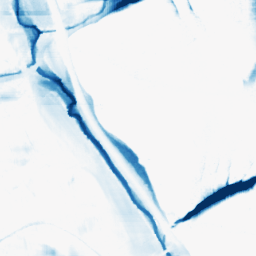
Category: morphological
Decomposition family: morphological_rect
Decomposition parameters: operation: closing
width: 50
height: 20
Upsampling method: linear_exact
Upsampling parameters: scale: 8
Upsampling scale: 8